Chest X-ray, PA view. Patient: 38 years old, sex F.
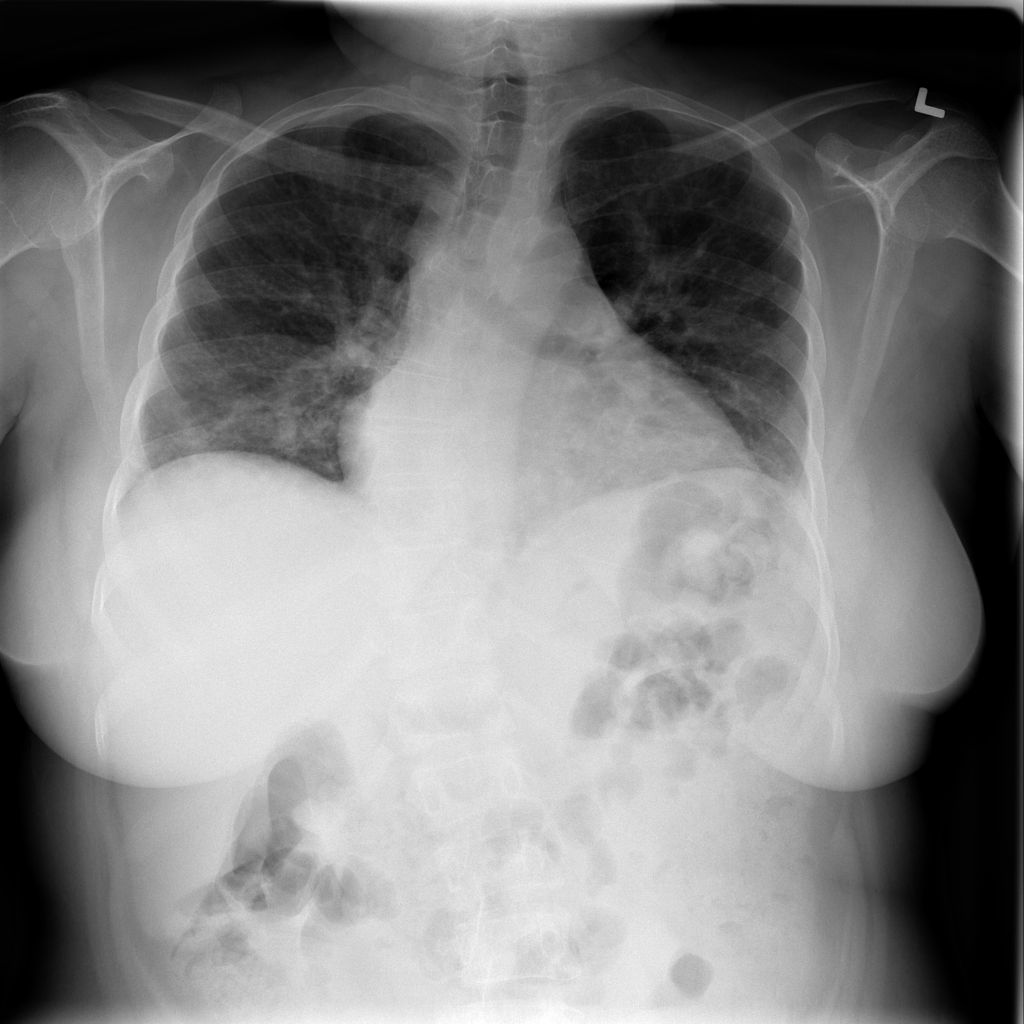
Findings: No Finding